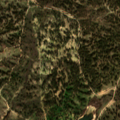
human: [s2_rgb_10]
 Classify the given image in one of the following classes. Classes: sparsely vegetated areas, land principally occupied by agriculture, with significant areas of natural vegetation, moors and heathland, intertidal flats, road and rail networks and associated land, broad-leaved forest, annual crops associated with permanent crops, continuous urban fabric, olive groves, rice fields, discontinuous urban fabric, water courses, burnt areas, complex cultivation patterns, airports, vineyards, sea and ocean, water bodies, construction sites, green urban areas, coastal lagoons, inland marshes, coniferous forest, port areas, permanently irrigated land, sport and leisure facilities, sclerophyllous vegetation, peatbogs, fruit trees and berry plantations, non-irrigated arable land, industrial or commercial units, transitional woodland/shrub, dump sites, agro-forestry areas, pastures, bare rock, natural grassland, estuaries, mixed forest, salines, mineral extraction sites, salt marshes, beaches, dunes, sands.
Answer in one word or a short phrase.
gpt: agro-forestry areas, broad-leaved forest, transitional woodland/shrub